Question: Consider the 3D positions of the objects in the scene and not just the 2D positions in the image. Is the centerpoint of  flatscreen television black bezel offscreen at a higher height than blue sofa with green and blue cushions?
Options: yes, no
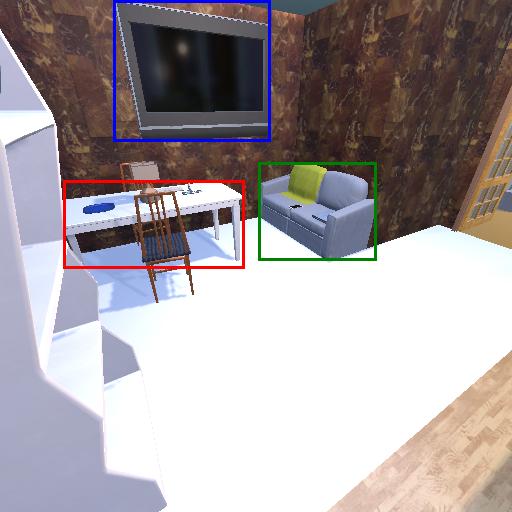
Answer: yes